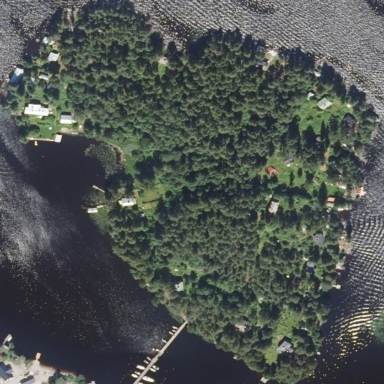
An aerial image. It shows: Islet.